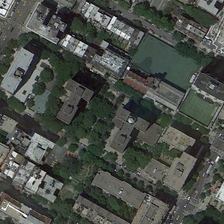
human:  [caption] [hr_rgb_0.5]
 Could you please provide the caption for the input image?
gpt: there are many residential areas near the school .

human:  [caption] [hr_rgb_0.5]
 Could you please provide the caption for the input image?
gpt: the school covers a large area and is well equipped .

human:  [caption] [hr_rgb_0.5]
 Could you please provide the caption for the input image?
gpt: the school covers a large area and is well equipped .

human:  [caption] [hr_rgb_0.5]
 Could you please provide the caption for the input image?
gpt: there are many residential areas near the school .

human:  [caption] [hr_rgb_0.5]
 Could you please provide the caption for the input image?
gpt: the school covers a large area and is well equipped .